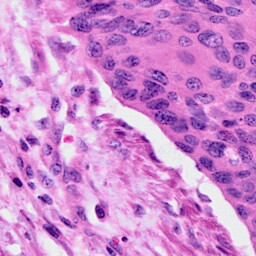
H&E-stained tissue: Cervix